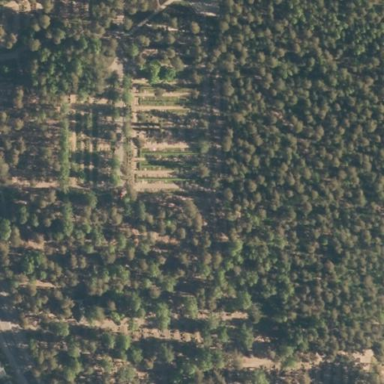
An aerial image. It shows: Cemetery.